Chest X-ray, AP view. Patient: 55 years old, sex M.
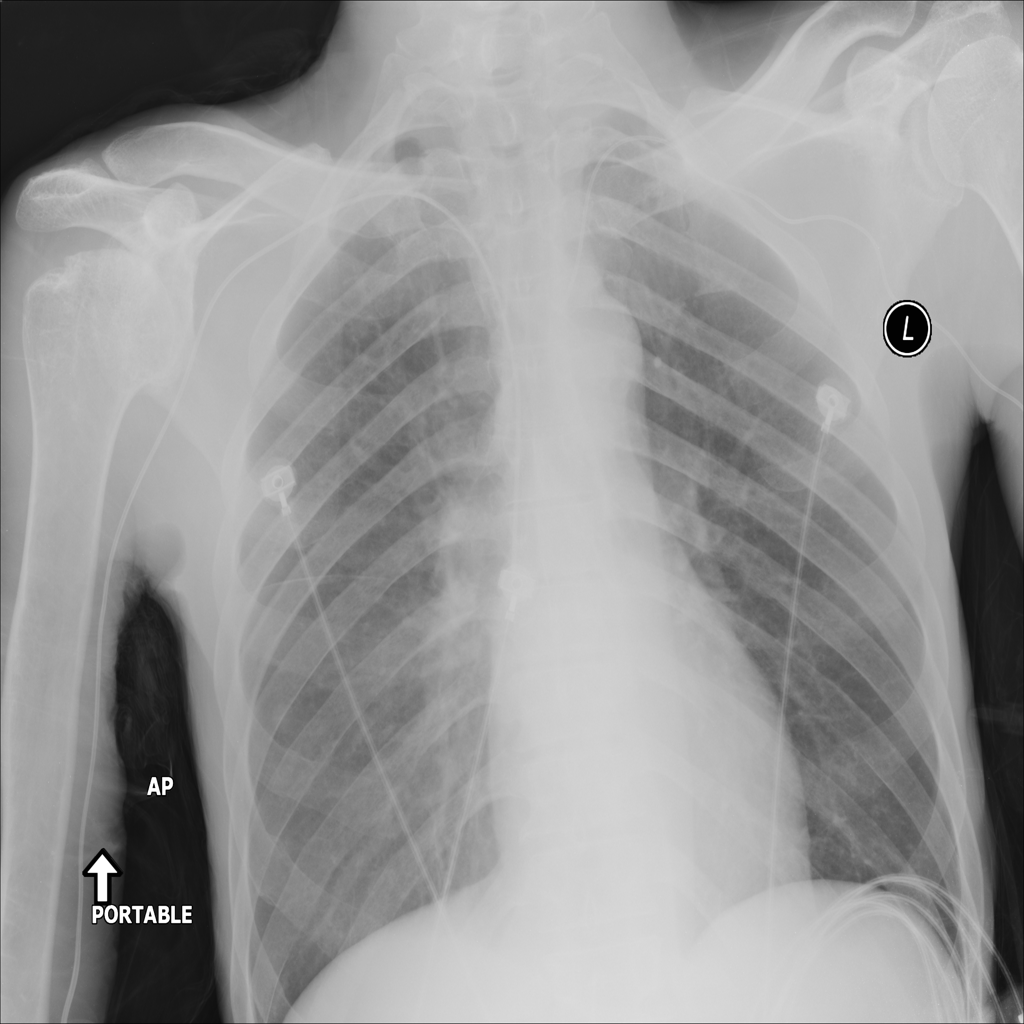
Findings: No Finding